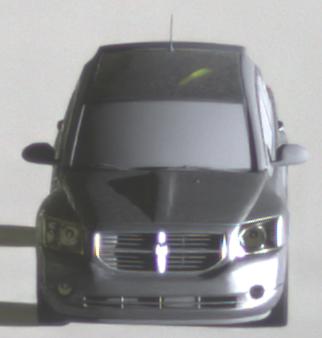
Make: Dodge
Model: Caliber 1.8
Detailed model: Caliber
Model produced from: 2006/06
Model produced until: 2009/03
Doors: 5
Color: gray
Road condition: dry road
Daytime: night
Contrast: high contrast